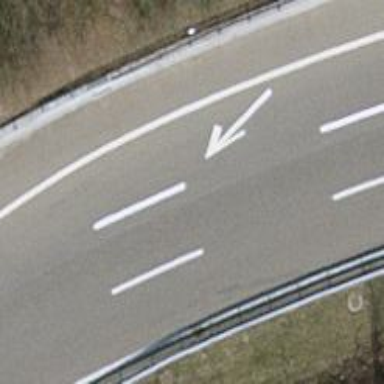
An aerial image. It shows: Circular junction on asphalt motorway.